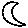
Label: moon